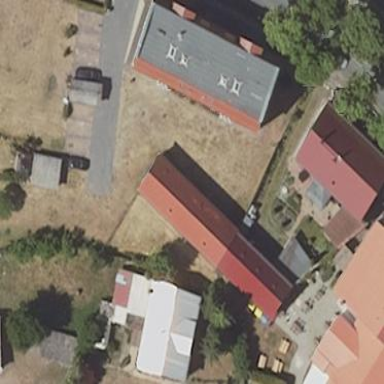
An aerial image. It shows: Shed building.